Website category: sports
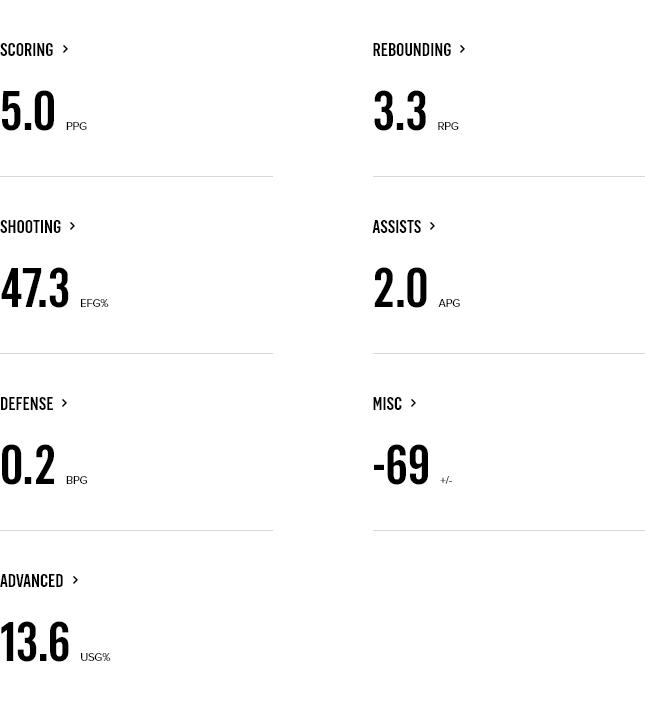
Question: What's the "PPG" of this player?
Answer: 5.0

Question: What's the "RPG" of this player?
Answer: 3.3

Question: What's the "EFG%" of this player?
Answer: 47.3

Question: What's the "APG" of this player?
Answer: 2.0

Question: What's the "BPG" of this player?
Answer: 0.2

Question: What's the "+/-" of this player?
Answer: -69

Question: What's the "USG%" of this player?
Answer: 13.6

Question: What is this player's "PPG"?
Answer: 5.0

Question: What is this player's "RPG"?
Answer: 3.3

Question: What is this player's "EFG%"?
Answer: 47.3

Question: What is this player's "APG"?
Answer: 2.0

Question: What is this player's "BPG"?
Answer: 0.2

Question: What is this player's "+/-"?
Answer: -69

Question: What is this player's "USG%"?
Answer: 13.6

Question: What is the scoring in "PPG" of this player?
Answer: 5.0

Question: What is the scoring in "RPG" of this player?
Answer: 3.3

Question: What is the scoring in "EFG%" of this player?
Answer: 47.3

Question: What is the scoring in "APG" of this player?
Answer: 2.0

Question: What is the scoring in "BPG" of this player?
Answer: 0.2

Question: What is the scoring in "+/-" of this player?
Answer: -69

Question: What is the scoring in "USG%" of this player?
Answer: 13.6

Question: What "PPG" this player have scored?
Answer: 5.0

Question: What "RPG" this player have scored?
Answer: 3.3

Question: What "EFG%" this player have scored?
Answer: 47.3

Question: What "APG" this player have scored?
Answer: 2.0

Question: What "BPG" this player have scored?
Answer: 0.2

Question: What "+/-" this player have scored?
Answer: -69

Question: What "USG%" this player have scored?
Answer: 13.6

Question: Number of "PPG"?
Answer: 5.0

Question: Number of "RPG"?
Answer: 3.3

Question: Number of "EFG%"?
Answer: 47.3

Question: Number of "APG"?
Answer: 2.0

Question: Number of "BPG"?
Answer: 0.2

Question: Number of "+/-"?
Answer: -69

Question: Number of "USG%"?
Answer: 13.6

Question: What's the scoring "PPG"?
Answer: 5.0

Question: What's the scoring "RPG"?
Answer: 3.3

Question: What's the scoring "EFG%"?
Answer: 47.3

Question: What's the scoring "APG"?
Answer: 2.0

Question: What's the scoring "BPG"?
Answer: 0.2

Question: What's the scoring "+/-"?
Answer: -69

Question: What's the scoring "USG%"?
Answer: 13.6